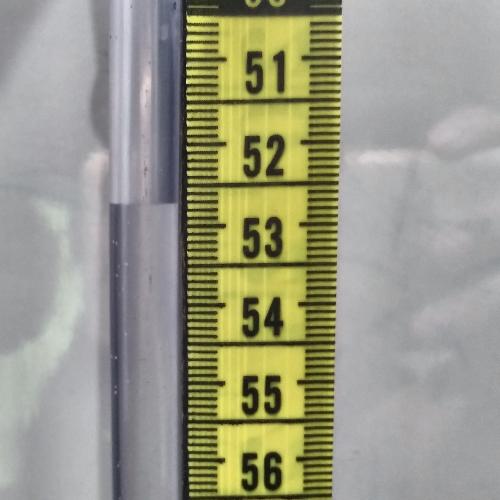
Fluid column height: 52.2 cm